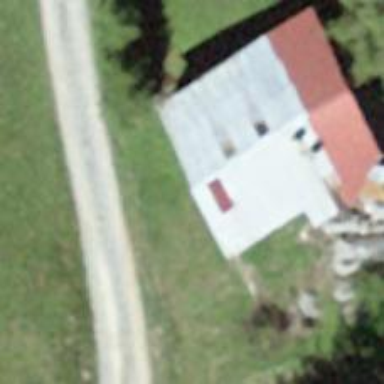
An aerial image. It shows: Detached building.